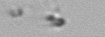
Label: detritus